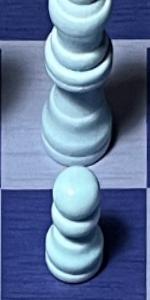
Label: Pawn_White